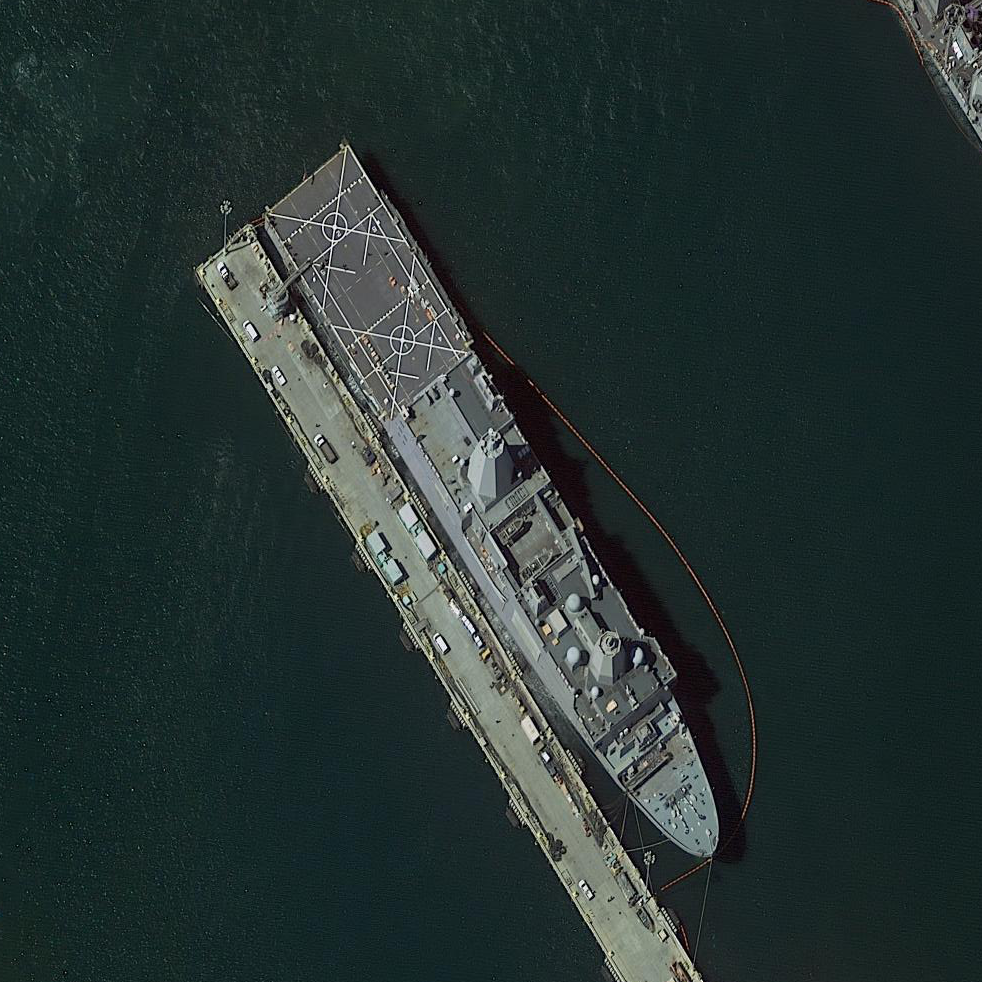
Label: combat